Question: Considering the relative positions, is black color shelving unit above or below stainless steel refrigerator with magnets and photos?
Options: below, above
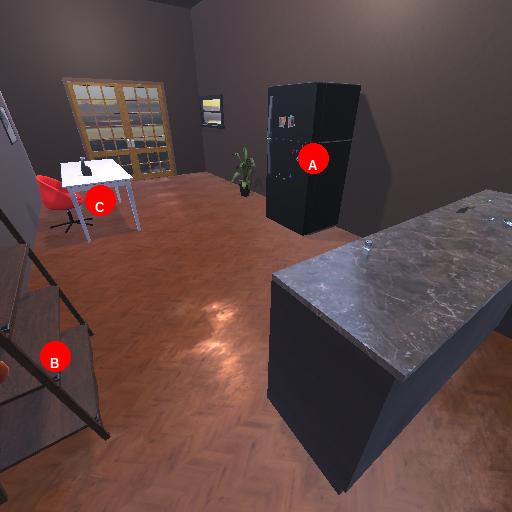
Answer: below